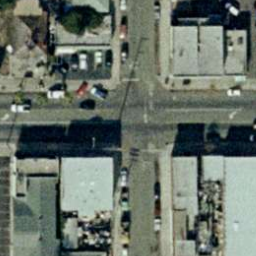
Label: intersection